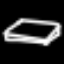
Label: bed